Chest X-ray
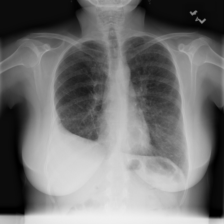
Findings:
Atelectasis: negative
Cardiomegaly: negative
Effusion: negative
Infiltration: negative
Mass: negative
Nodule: negative
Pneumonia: negative
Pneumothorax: negative
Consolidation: negative
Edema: negative
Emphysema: negative
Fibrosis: negative
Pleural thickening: negative
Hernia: negative